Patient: sex M, age 58
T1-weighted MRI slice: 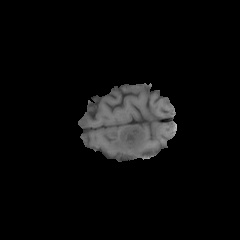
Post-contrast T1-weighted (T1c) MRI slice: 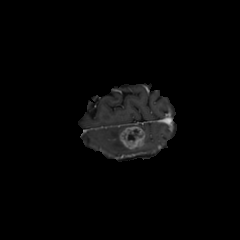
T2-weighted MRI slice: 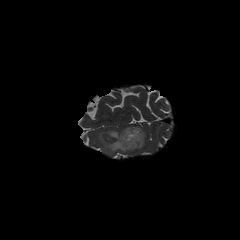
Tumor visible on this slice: yes
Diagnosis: Glioblastoma, IDH-wildtype
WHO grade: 4